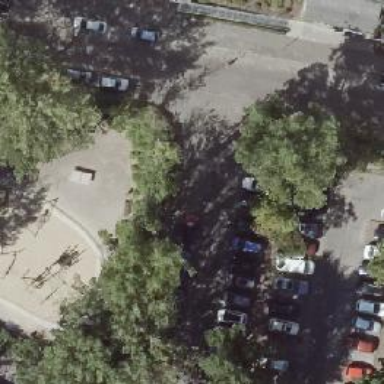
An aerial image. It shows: Street lamp support.